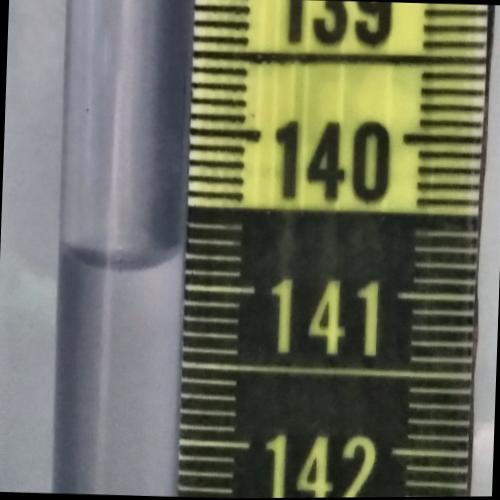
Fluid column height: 140.8 cm